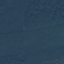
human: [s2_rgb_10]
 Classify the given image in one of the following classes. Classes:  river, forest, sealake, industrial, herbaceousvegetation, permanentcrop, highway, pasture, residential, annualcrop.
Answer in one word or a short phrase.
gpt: Forest